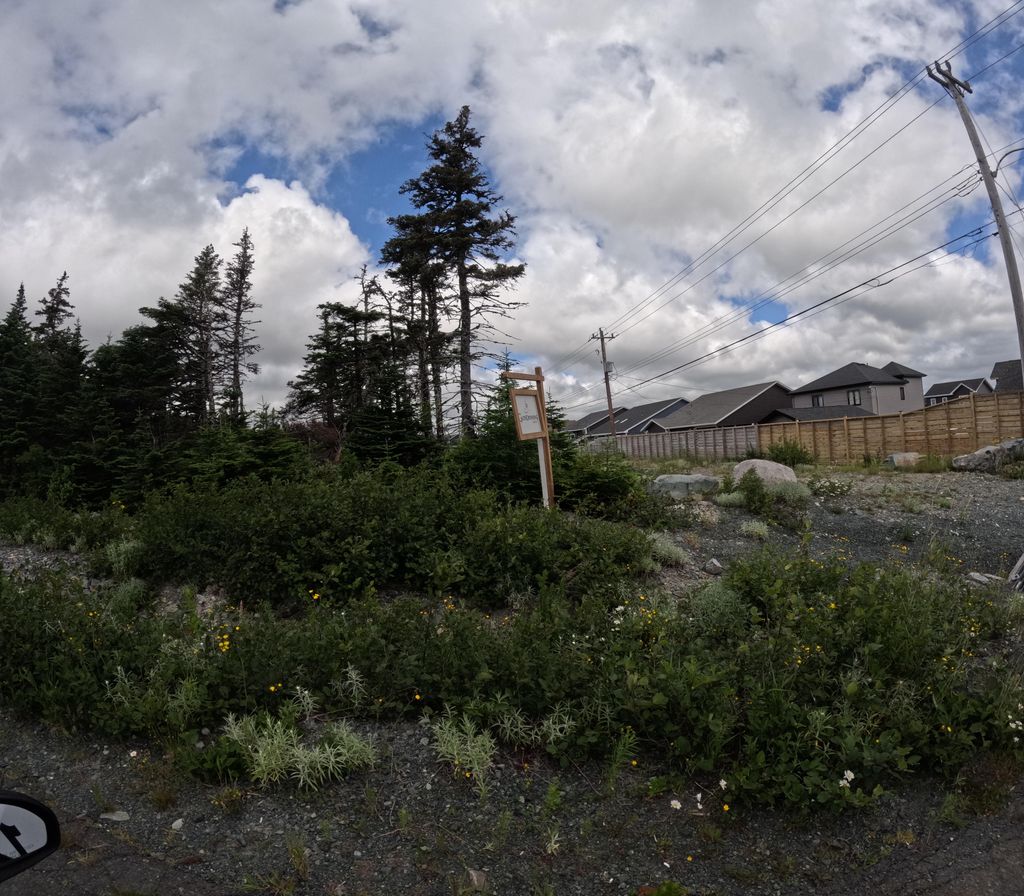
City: st_johns